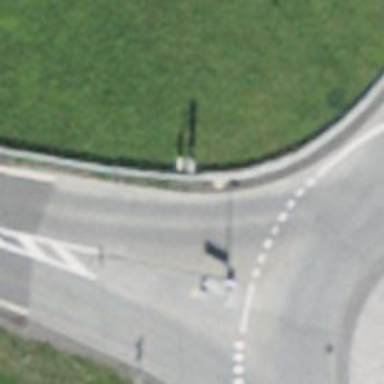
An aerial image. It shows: Road with traffic signals.